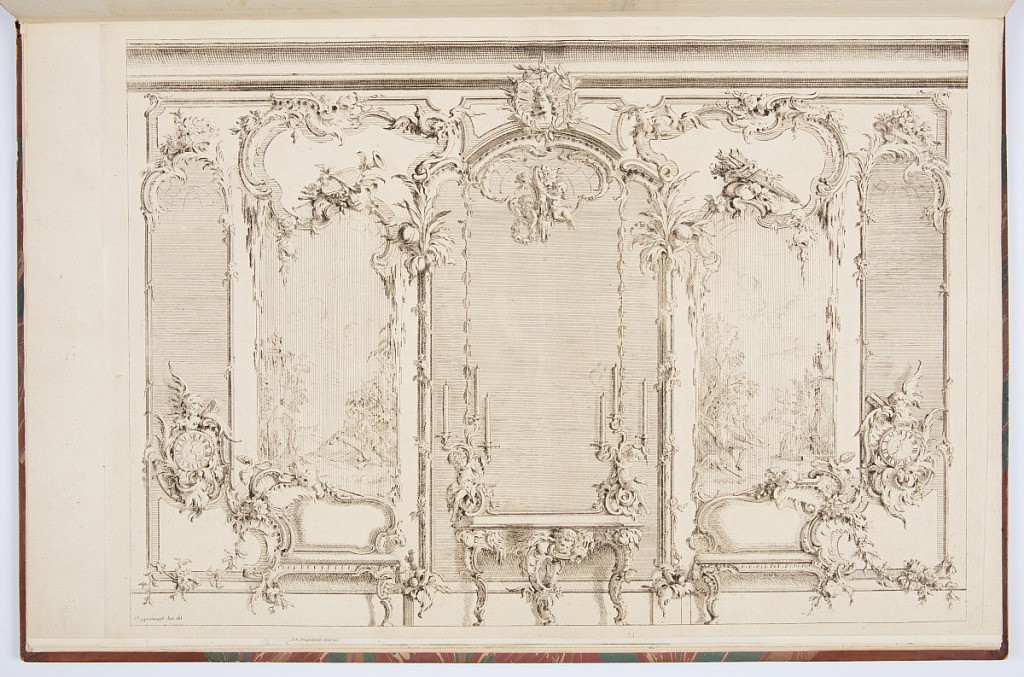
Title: Elevation of Interior with Mirror, Console Tables, and Sofas
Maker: Johann Michael Hoppenhaupt II, German, 1709–ca. 1778
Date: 1753
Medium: Etching and engraving on white laid paper
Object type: Print
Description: Elevation of an interior with a large central mirror and a console table with rococo candelabra. On either side of the mirror are panels of pastoral subject matter, sofas, and clocks. The panels, frames, and overdoors are richly decorated with rocaille ornamentation. The plate is signed.